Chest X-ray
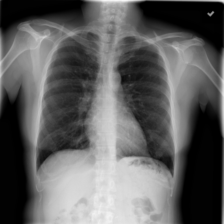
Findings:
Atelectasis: negative
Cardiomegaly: negative
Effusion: negative
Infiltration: negative
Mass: negative
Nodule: negative
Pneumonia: negative
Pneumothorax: negative
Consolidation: negative
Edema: negative
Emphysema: negative
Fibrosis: negative
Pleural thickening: negative
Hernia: negative